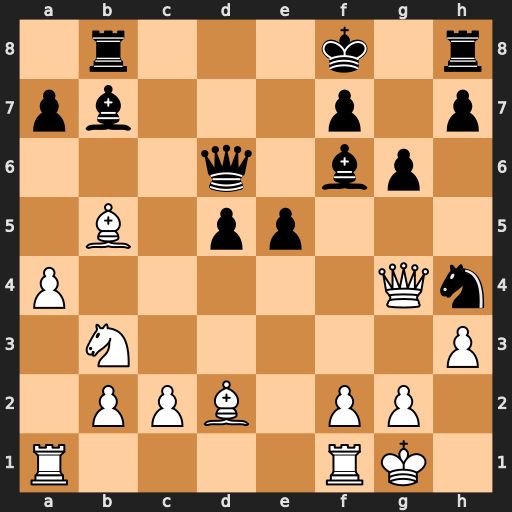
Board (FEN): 1r3k1r/pb3p1p/3q1bp1/1B1pp3/P5Qn/1N5P/1PPB1PP1/R4RK1
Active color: w
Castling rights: -
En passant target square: -
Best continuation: Bb4 Qxb4 Qxb4+